Interaction volume radius: 10 \u00c5
Interaction volume height: 35 \u00c5
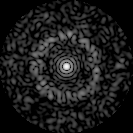
Disorder parameter: 0.8184